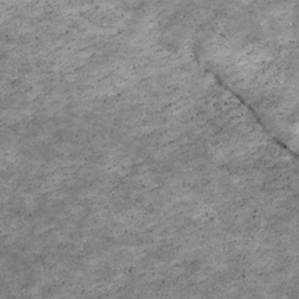
Label: non_frost